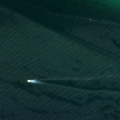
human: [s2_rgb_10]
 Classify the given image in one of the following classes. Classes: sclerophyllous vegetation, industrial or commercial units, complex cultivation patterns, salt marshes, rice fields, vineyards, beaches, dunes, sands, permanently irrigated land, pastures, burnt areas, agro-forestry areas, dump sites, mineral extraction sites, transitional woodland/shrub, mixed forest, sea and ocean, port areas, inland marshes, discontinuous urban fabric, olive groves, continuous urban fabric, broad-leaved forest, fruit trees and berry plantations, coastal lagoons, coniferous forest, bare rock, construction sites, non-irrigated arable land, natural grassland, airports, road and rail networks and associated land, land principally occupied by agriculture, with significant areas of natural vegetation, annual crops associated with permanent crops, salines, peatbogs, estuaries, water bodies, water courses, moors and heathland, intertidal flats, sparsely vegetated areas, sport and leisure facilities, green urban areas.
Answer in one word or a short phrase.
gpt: sea and ocean